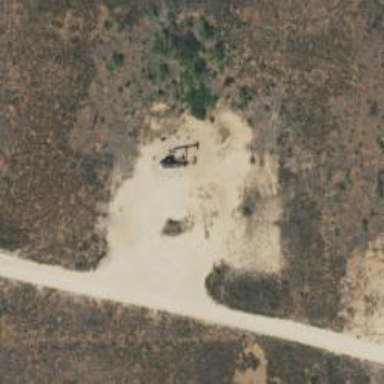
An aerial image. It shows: Petroleum well that is man-made.